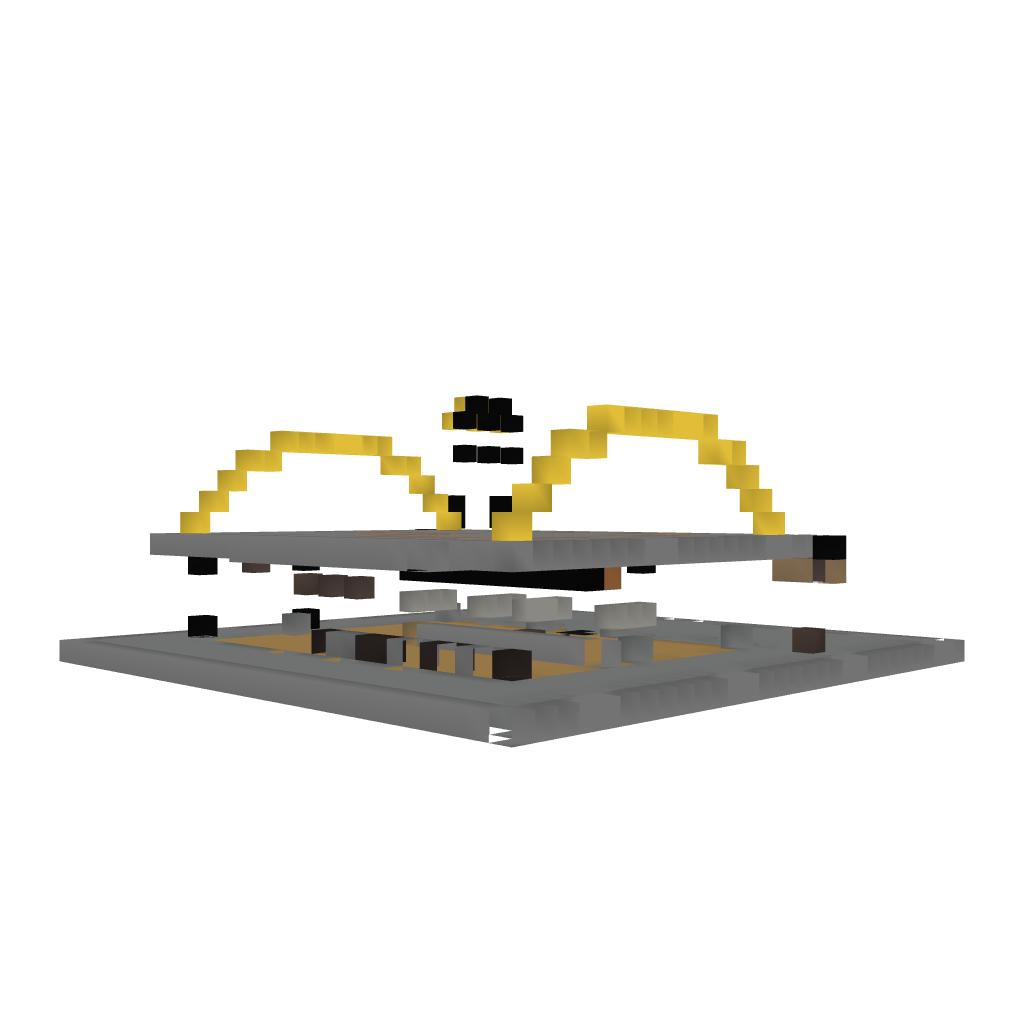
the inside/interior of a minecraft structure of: Classic McDonalds